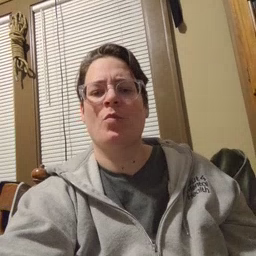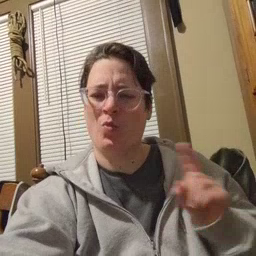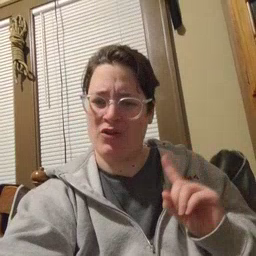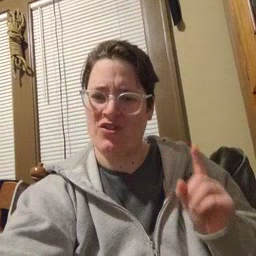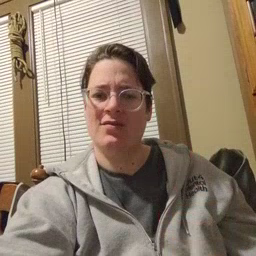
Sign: where